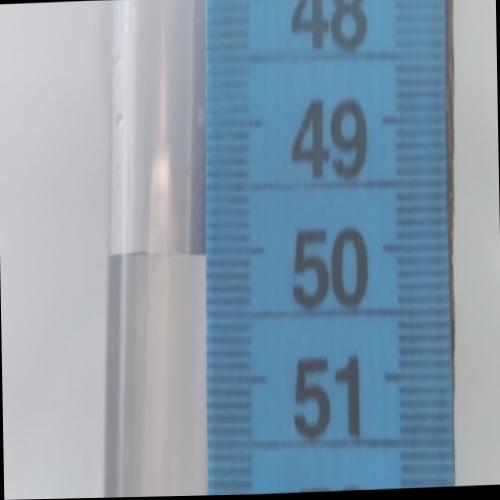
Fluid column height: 50.0 cm